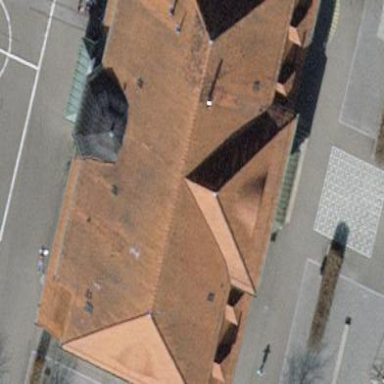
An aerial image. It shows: School building.